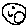
Label: moon